Interaction volume radius: 5 \u00c5
Interaction volume height: 20 \u00c5
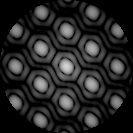
Disorder parameter: 0.003592